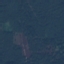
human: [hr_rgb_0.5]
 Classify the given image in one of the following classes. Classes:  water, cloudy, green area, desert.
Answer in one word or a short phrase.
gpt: green area